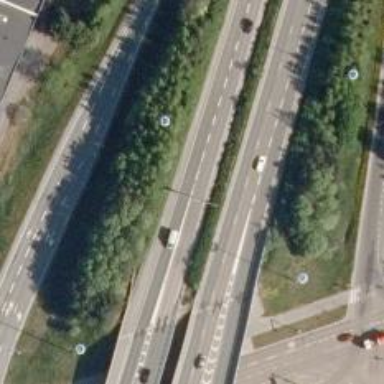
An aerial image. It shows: Overhead guidepost at the motorway junction.